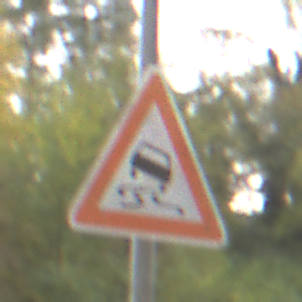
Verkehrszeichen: SchleuderOderRutschgefahr
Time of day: MorningAfternoon
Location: Outdoor (Nature)
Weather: Overcast
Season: Autumn
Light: Natural